Question: Suppose we have a double value('x') and we need to find in which interval from the below it belongs and return corresponding value:

I want know what is the most effective way to do this.
I need to call this function dosen of times.
May be keep these values in a set and do binary search, or simply check by 'if/else' statements?
Thanks in advance.
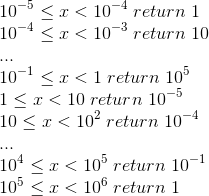
Answer: You can use a std::map for this:
'''
std::map<double, double> valueMap;
valueMap[1.0e-5] = 1.0;
valueMap[1.0e-4] = 10.0;
valueMap[1.0e-3] = 100.0;
...
// To get a value from your map, use lower_bound:
double result = *valueMap.lower_bound(5.0e-4); //This will return 1.0
double result2 = *valueMap.lower_bound(5.0e-3); //This will return 10.0
'''